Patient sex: M
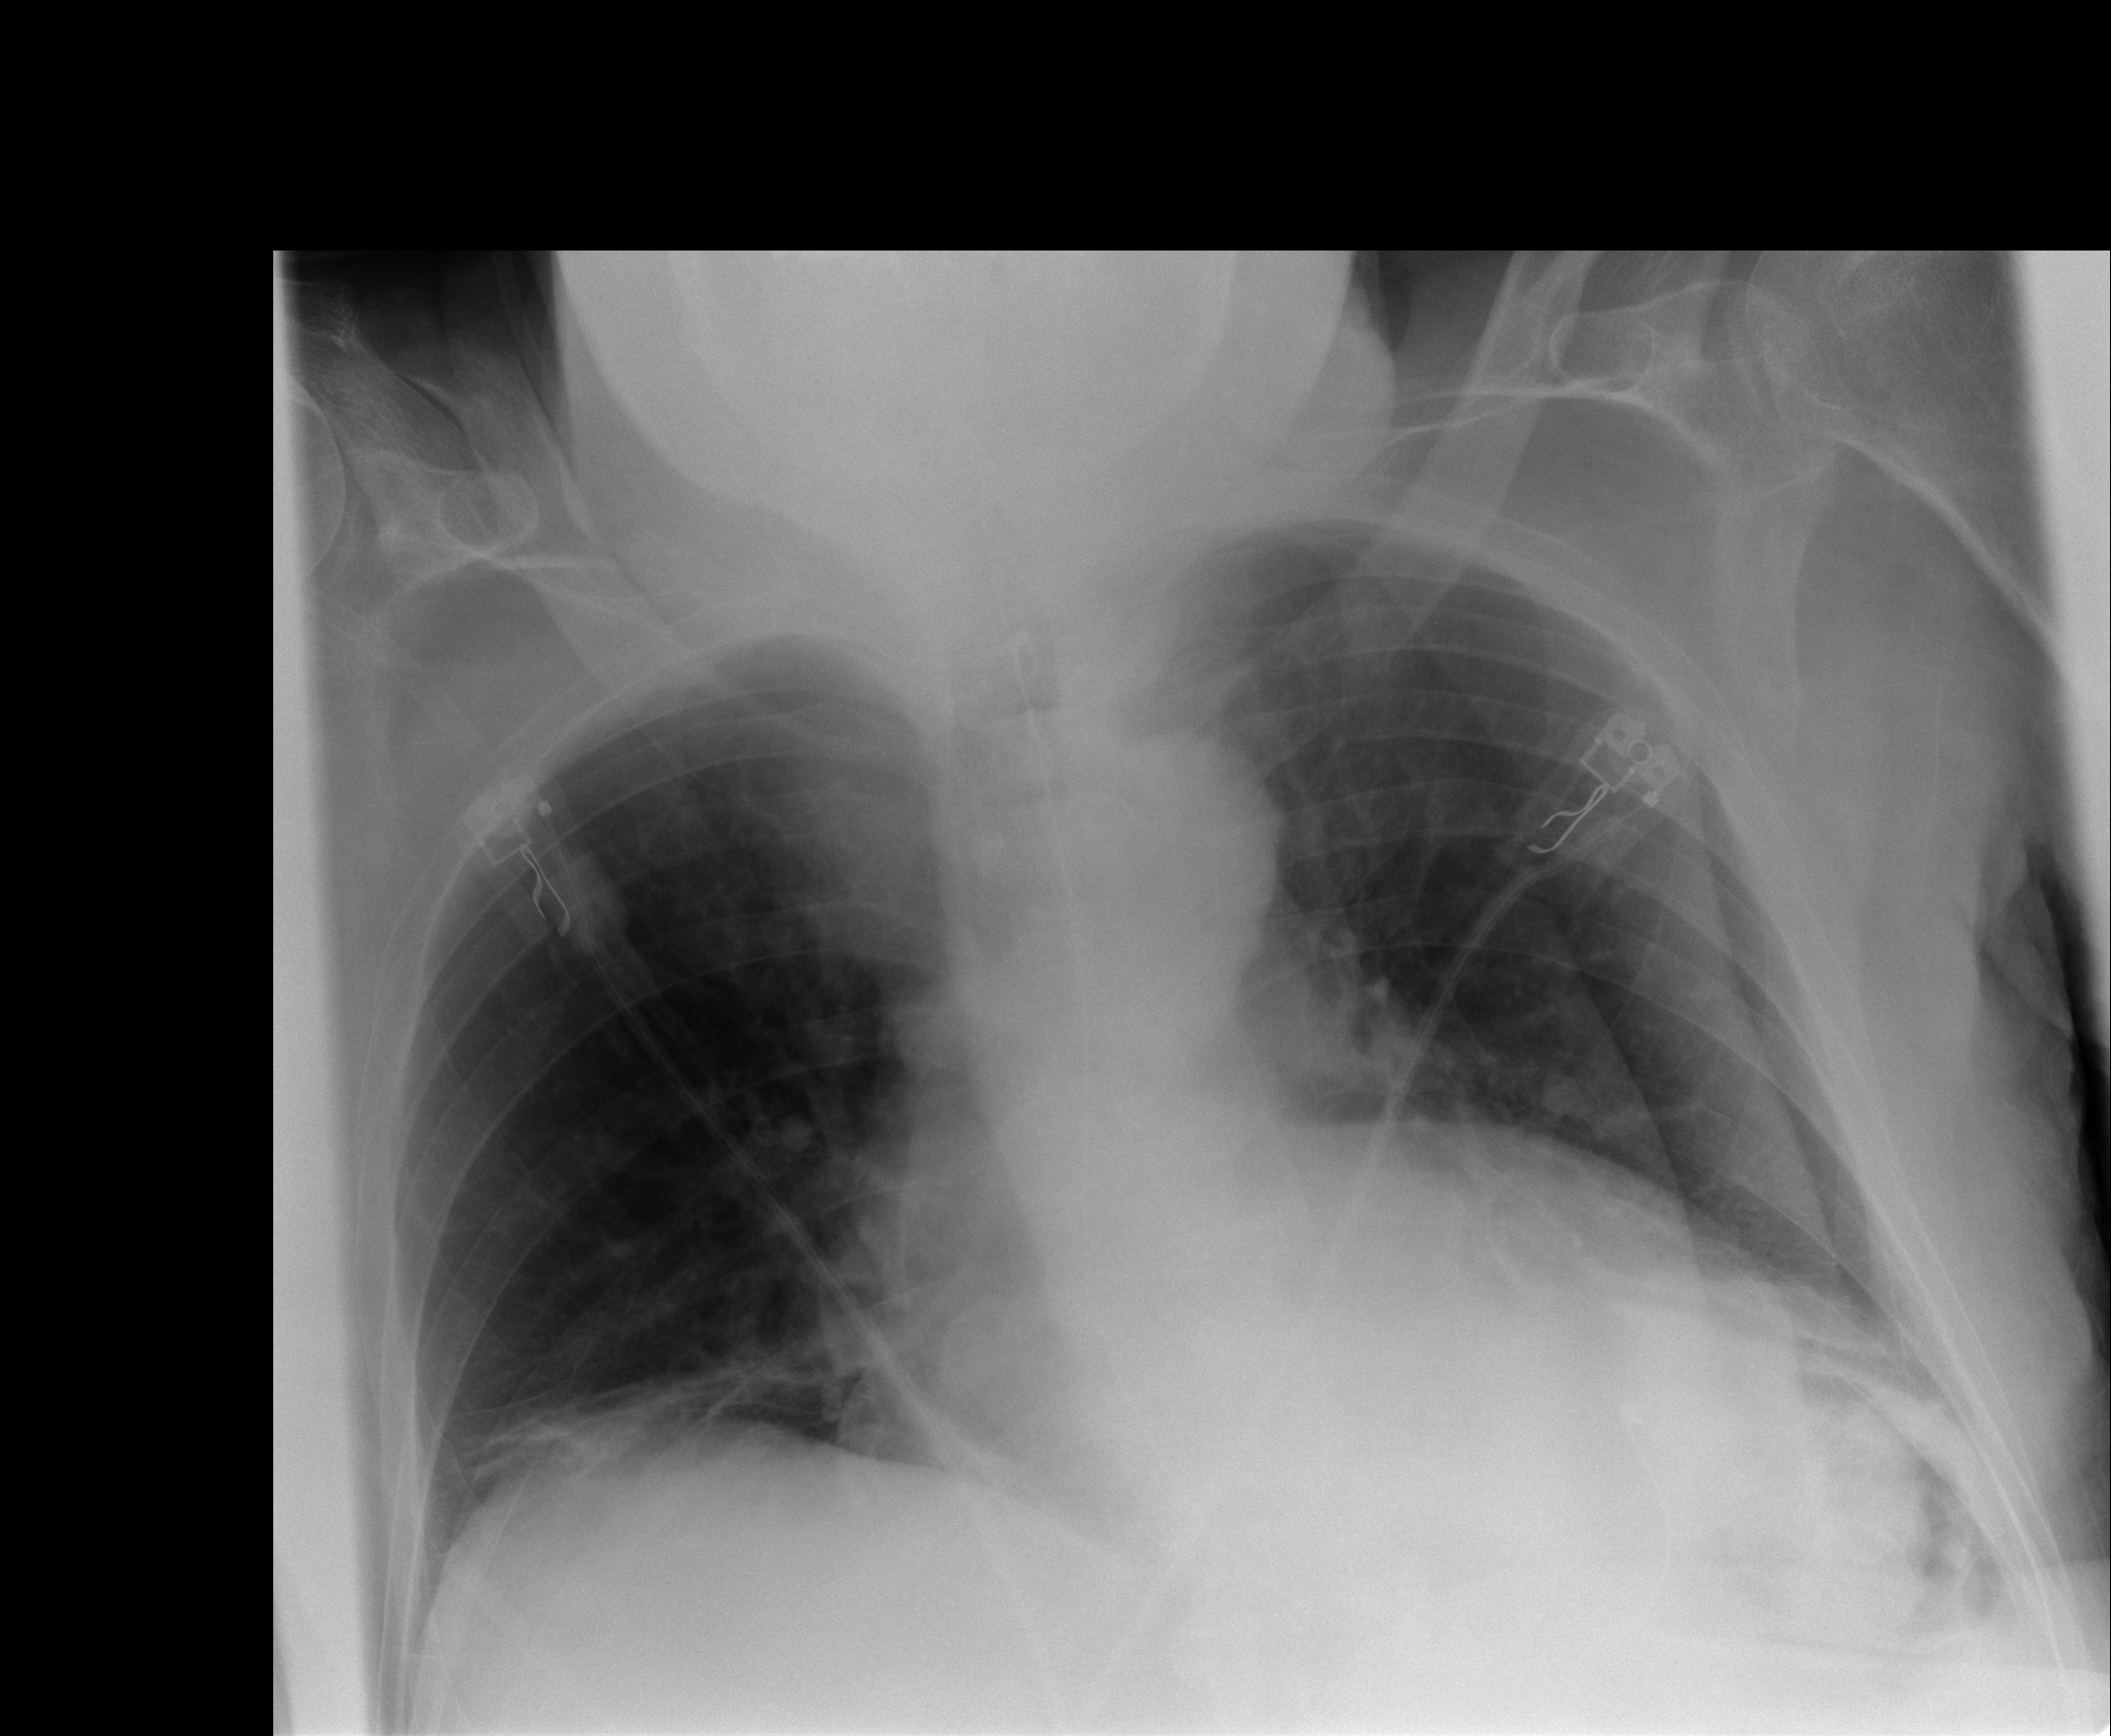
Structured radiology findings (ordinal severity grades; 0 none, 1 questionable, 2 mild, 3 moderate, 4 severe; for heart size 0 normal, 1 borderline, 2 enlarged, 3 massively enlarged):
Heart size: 3
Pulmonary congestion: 0
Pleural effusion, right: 0
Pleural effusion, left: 0
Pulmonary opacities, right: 0
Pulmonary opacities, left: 0
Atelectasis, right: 2
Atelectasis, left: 2